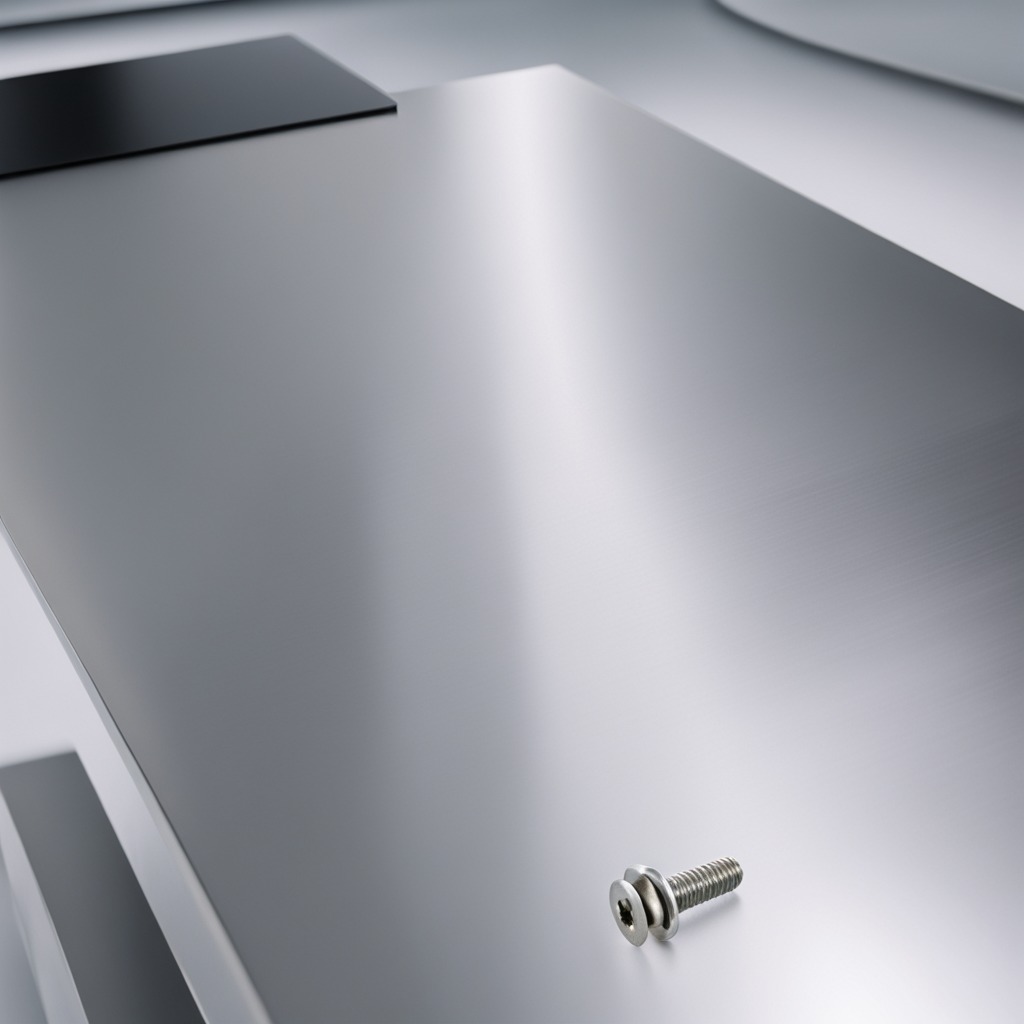
A metal screw is lying on a stainless steel table in a high-end prototyping lab.